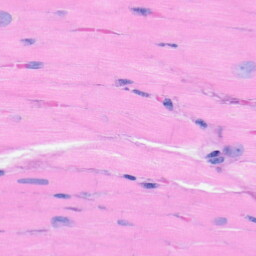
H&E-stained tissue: Heart